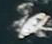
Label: Civil_yacht